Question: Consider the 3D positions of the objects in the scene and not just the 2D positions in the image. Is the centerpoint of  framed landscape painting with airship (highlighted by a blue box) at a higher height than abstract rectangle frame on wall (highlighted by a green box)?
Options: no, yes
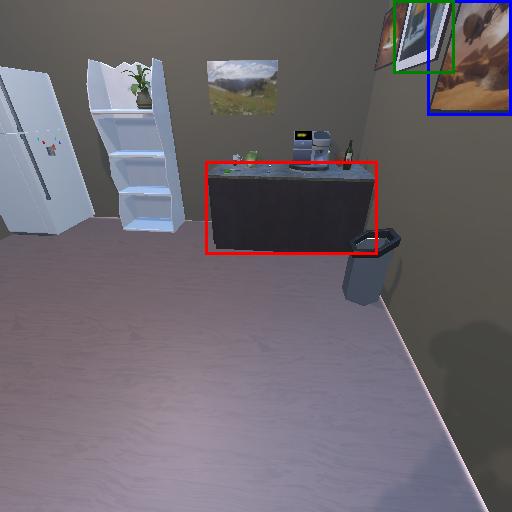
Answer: no